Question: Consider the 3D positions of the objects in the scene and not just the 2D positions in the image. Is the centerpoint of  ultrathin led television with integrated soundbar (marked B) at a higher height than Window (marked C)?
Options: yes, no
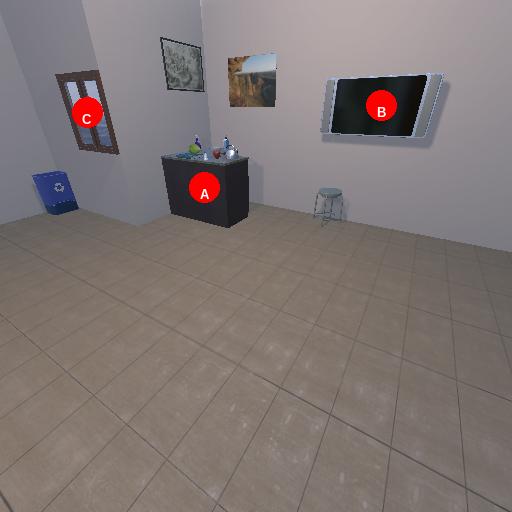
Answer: yes